Question: Recently I was able to create a tablet software for my Cerebral Palsy girl to "talk" to me, since she can't speak.
Well, a friend of mine has Amyothrophic Lateral Sclerosis (ALS). He can move just one finger and he is willing to use my daughter's software to be able to "talk" again.
Since he can move just a finger, I created a version where each item "blinks" (in yellow) for some time (just one second) and if he presses a mouse button, the item focused (in yellow) is activated.
See below:

It works if you leave the mouse over the black portion of the screen. If mouse is over the buttons, it won't work, it will click the button where the mouse is over.
Also, if he uses a keyboard and he presses the ENTER key, it will activate the first button, then, if he clicks the left arrow and then presses the ENTER again, it will activate the second button and so on.
So, I wish I could create an generic event that if he would press the ENTER key, just the selected (in yellow) item would be activated.
Any ideas?
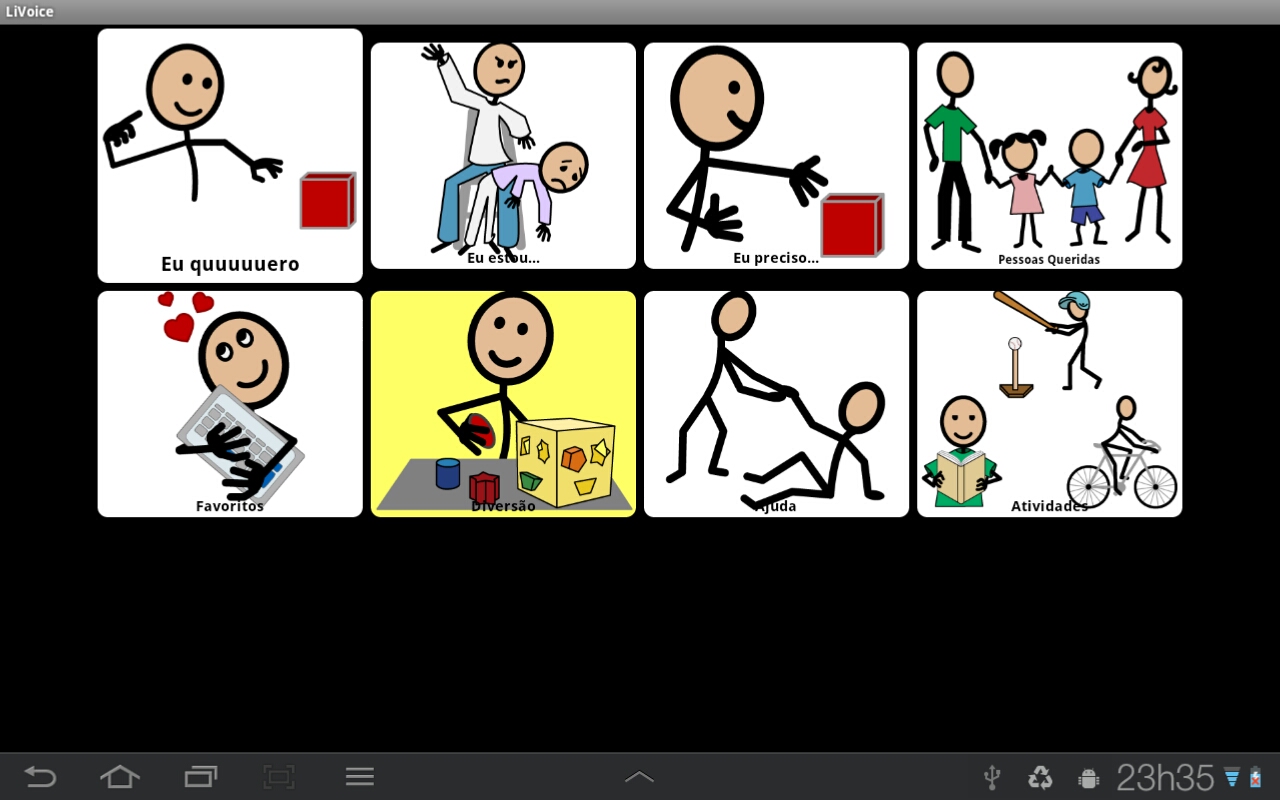
Answer: Well you could make two different modes. One where there are click listeners for each picture,and another where simply a click anywhere on the screen is recognized ( ex. find the largest layout id and set a listener). Then in the second mode, use
<URL>
to detect KeyEvents such as Enter, and handle them depending on the highlighted View.